Field crop: tomato
Growth stage: 2
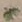
Species: solanum